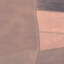
Label: AnnualCrop